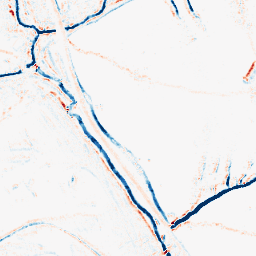
Category: morphological
Decomposition family: morphological_ellipse
Decomposition parameters: operation: average
width: 5
height: 5
Upsampling method: bilinear
Upsampling parameters: scale: 8
Upsampling scale: 8